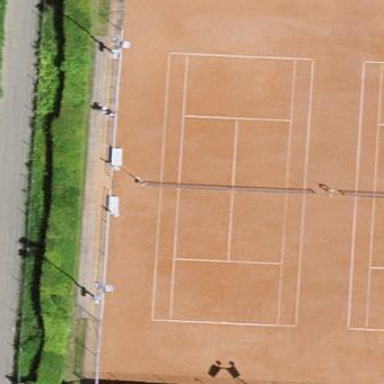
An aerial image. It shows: Tennis court on pitch designated for leisure land.